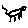
Label: cat